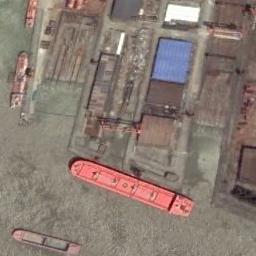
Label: ship